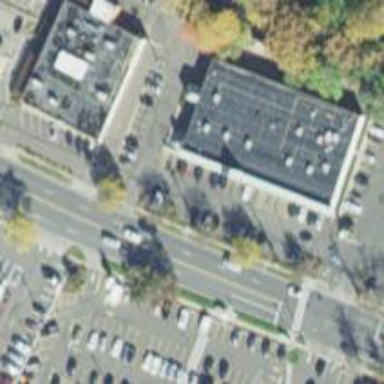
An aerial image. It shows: Pharmacy providing healthcare services.